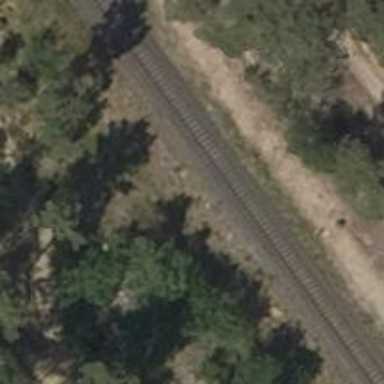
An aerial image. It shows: Railway signal.